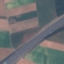
Label: Highway